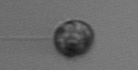
Label: Dinophyceae